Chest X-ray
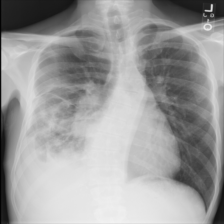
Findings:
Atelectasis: negative
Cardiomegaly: negative
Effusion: positive
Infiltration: negative
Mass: negative
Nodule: positive
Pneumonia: negative
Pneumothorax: negative
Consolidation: negative
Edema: negative
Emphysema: negative
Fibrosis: negative
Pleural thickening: negative
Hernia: negative